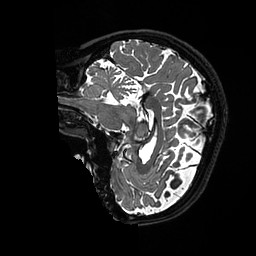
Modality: T2w
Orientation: sagittal
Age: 51
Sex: female
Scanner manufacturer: ge
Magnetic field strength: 3 T
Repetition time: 3.202 s
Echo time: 0.06589 s